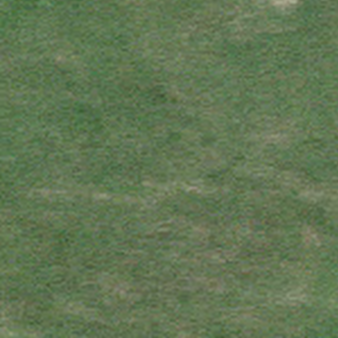
Label: other